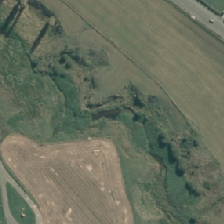
Land cover: herbaceous_freshwater_vege